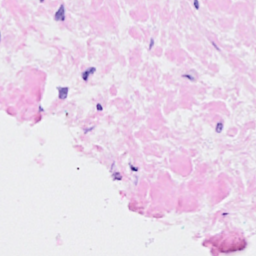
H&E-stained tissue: Breast